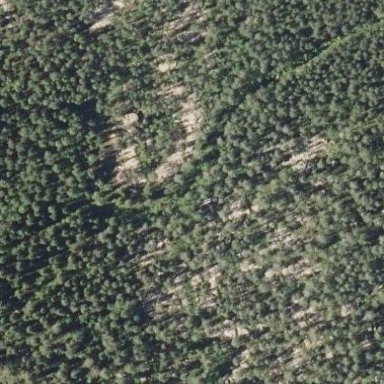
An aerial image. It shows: Landscape of bare rock.